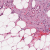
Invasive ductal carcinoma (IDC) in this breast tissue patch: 1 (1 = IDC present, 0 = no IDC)